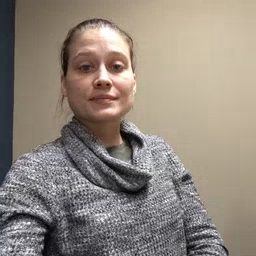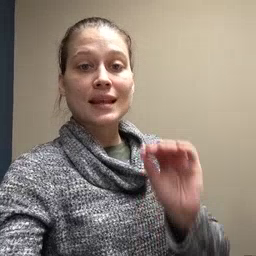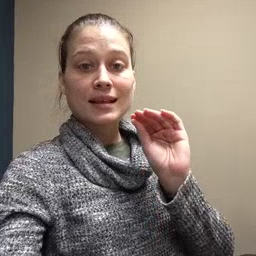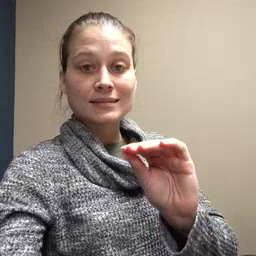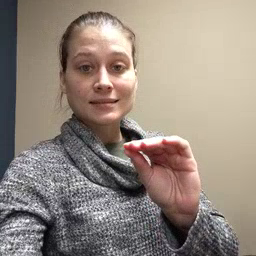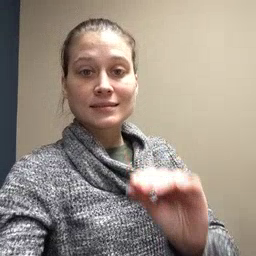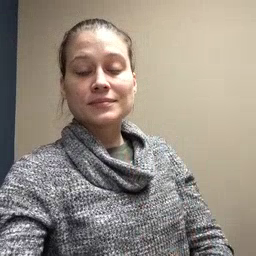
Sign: kiss